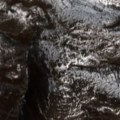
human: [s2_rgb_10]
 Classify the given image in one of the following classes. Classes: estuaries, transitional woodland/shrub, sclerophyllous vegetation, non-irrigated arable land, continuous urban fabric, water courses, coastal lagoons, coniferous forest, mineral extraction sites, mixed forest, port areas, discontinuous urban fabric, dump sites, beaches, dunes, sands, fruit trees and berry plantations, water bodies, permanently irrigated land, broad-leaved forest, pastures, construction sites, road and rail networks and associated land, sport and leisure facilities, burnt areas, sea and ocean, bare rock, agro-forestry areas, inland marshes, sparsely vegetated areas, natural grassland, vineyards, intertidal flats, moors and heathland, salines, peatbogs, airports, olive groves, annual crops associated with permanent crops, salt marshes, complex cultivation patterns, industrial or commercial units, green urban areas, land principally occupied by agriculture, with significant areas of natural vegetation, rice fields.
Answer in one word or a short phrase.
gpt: broad-leaved forest, natural grassland, transitional woodland/shrub